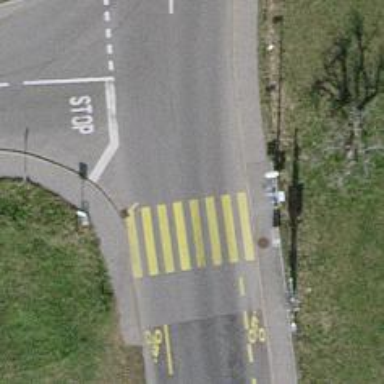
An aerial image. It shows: Marked crossing with zebra stripes on the road.